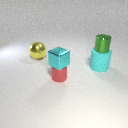
small cyan metal cube above small red metal cylinder